Question: I am writing a little gui for testing opencv functions - to easily change parameter values (for thresholding, blob detection etc.). I started writing the gui using tkinter and get wierd result with the Image.fromarray function - my image gets a blue tint; when I display with cv2.imshow there's no such tint so its gotta be an artifact of fromarry, I blv. I checked the mode and its RGB as expected. The image pairs are before and after blob detection (which draws little circles). The left pair is opencv and the right pair is in my tkinter gui.
'''
tk_img=Image.fromarray(newImg)
tk_photo=ImageTk.PhotoImage(tk_img)
mod=tk_img.mode
print('mode:'+str(mod))
label1 = Tkinter.Label(self, image=tk_photo)
label1.image = tk_photo
label1.grid(row = Imrow, column = Im2col, columnspan = Im2col, sticky=Tkinter.NW)
self.update()
cv2.imshow('orig', currentImg)
cv2.waitKey(0)
cv2.imshow('current', newImg)
cv2.waitKey(0)
cv2.destroyAllWindows()
'''

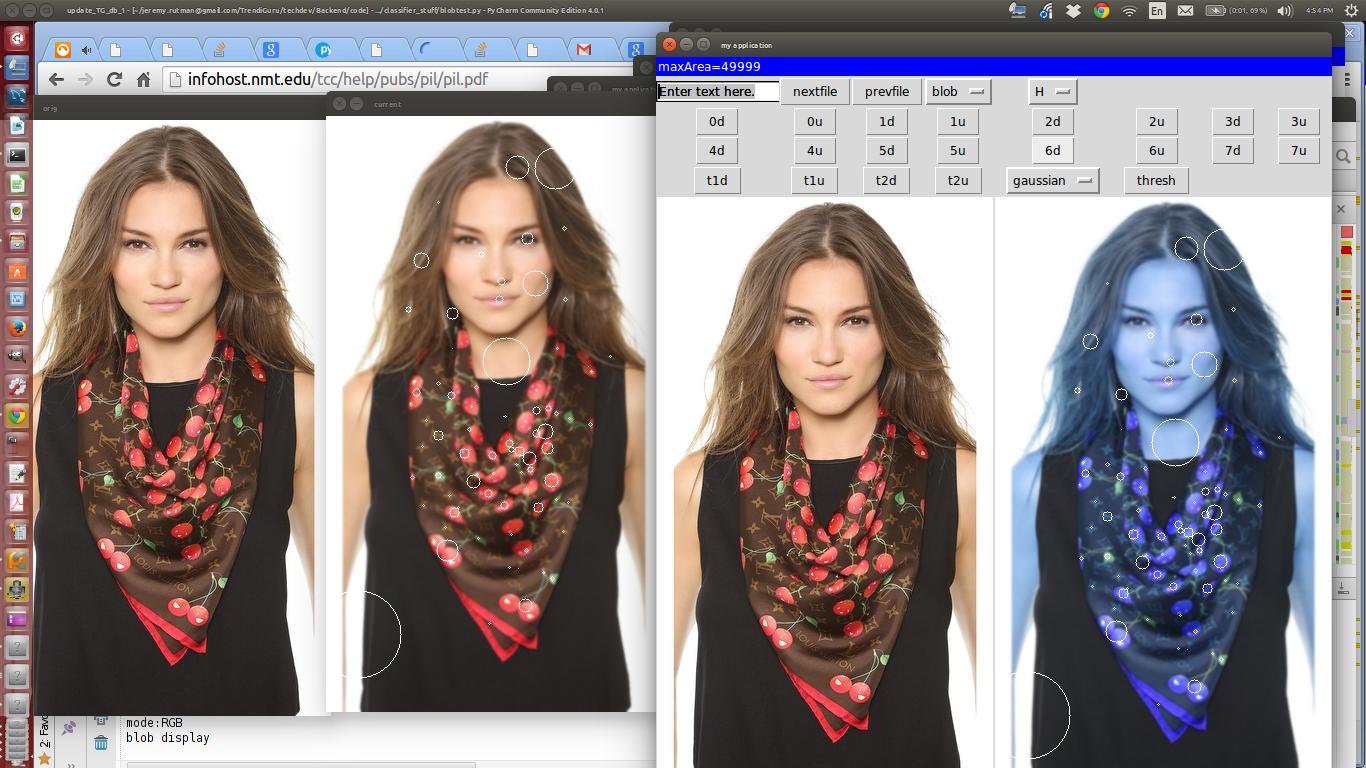
Answer: OpenCV works with images using BGR color order. You need to change color order.
'''
newImg = newImg[...,[2,1,0]]
'''
Look this tread for more info <URL>